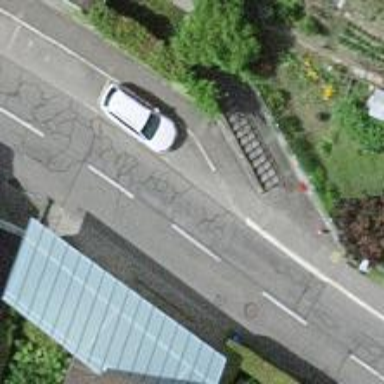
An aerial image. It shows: Smooth asphalt road in residential area.